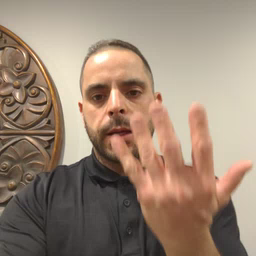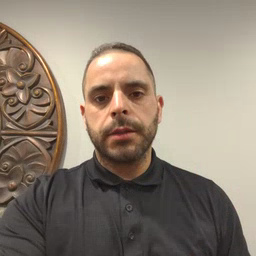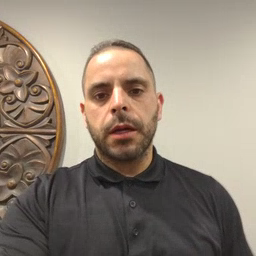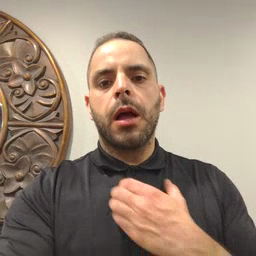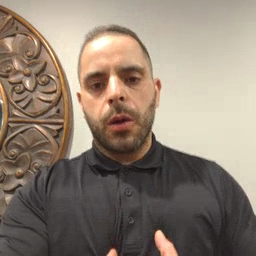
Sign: hungry